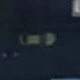
Vehicle type: Taxi